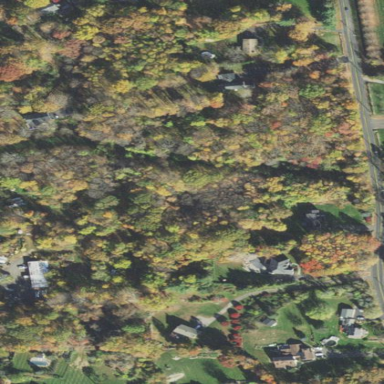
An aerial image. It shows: Existing Preserved Open Space in woodland area.